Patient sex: M
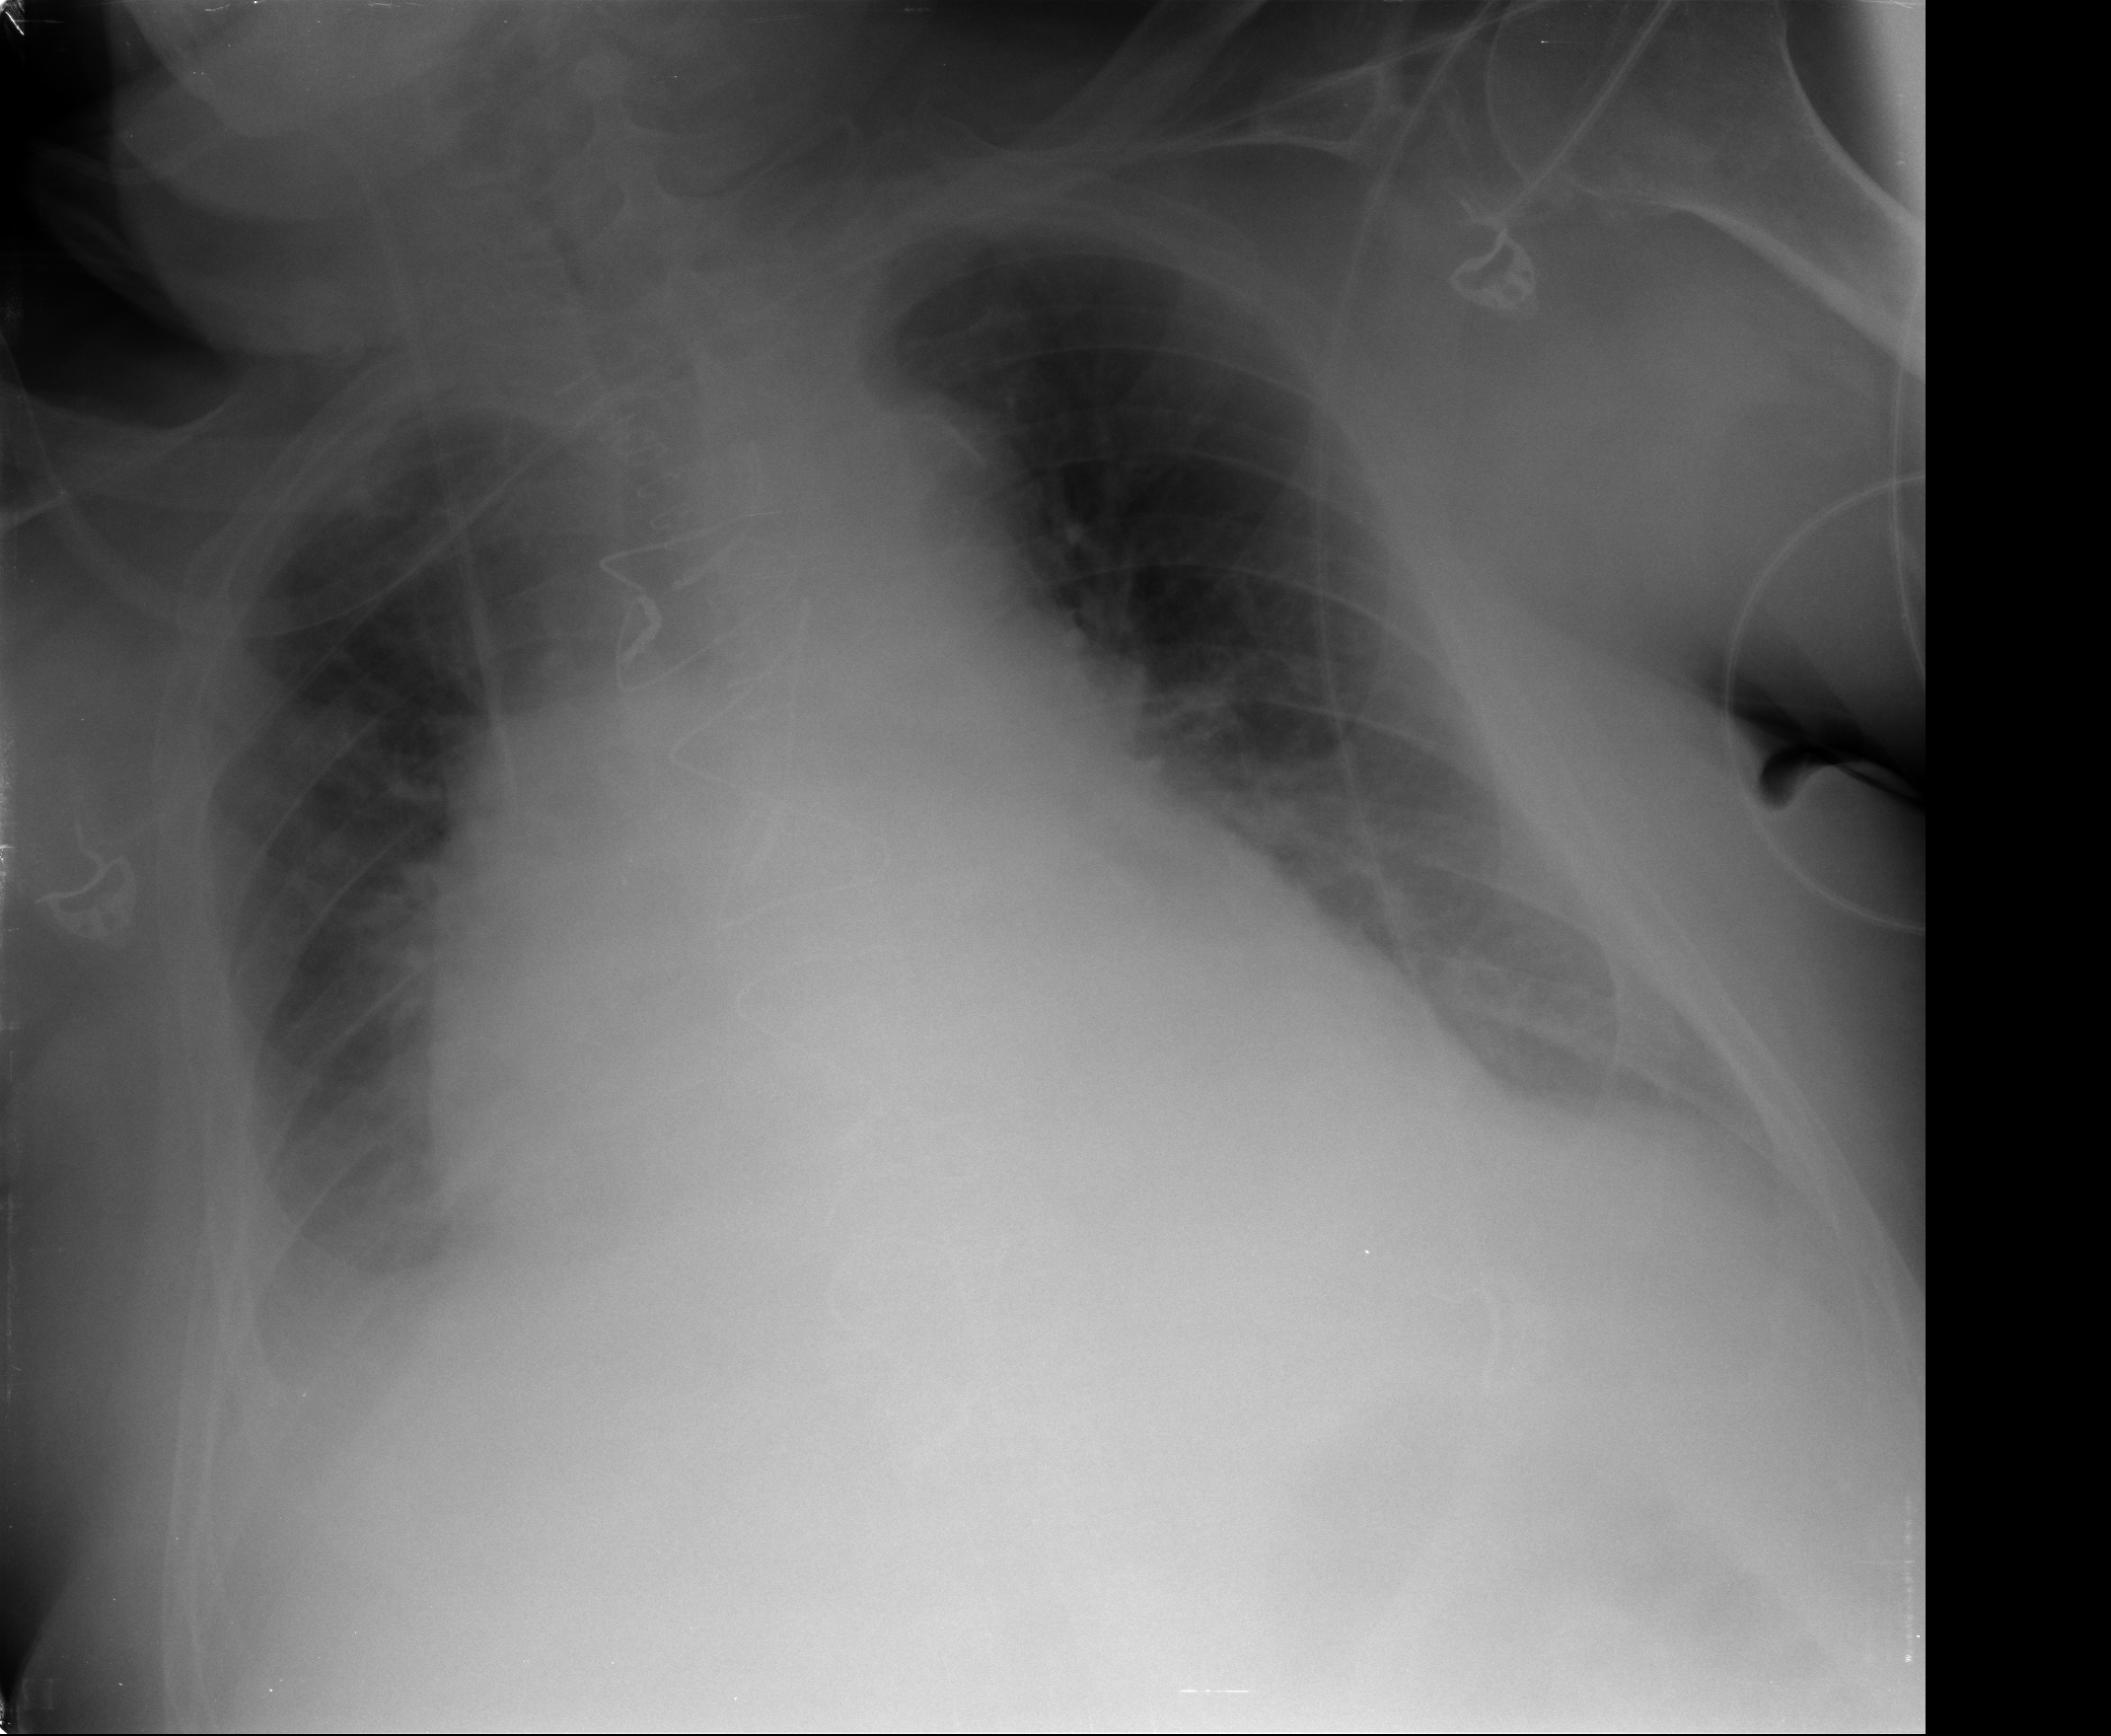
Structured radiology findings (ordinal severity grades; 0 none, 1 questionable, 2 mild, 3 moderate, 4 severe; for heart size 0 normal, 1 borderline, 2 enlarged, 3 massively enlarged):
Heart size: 3
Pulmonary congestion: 2
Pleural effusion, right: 2
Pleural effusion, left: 2
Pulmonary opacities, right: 0
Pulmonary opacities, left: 0
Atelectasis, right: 2
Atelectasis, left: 0